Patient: sex M, age 49
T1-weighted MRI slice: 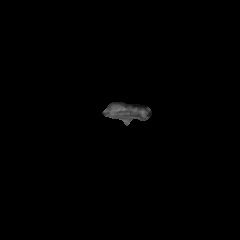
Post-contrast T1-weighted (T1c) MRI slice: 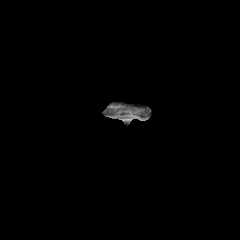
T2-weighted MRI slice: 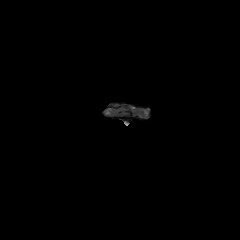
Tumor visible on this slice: no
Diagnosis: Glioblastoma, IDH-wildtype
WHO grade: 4